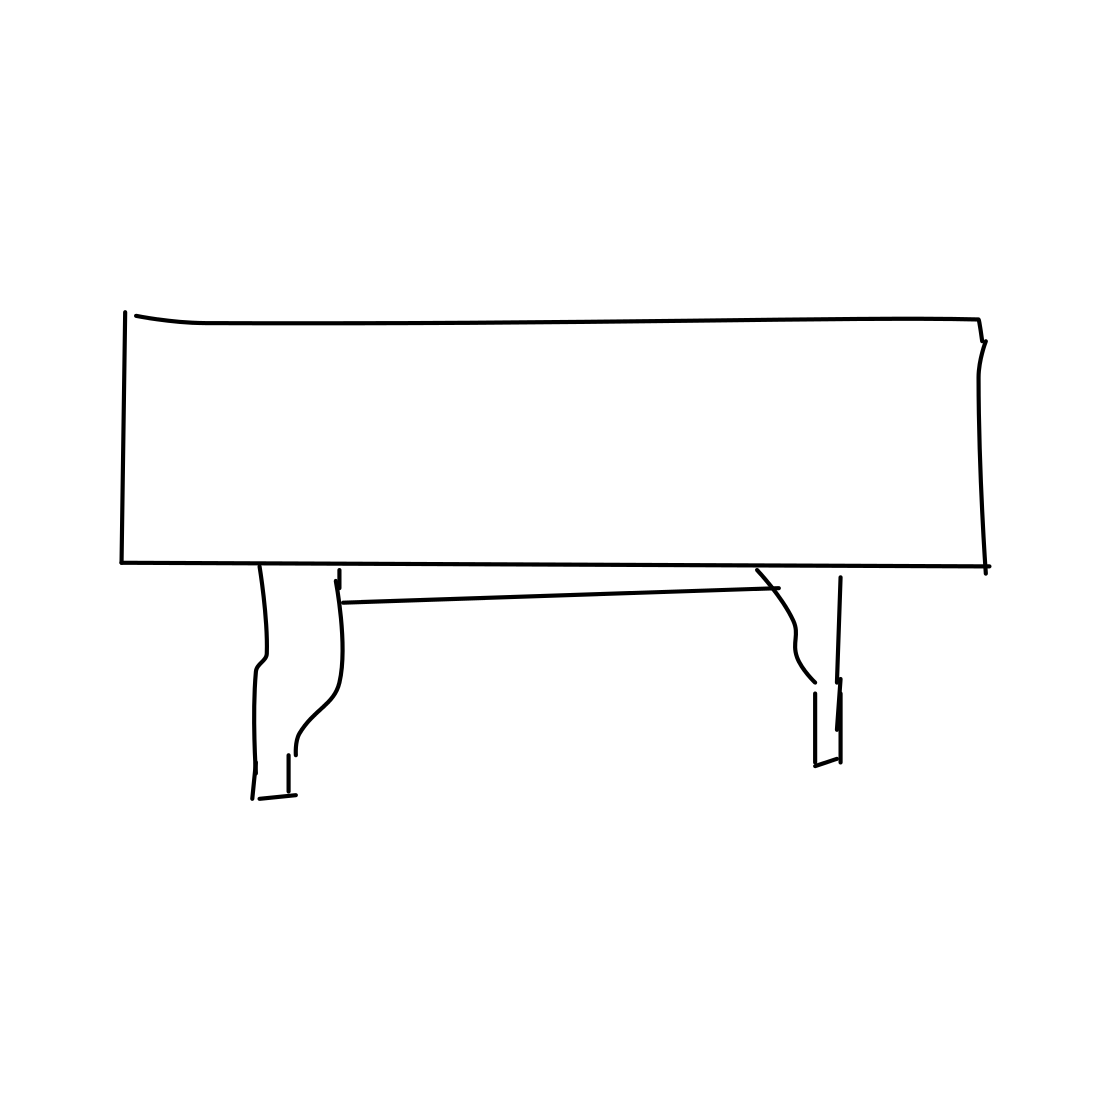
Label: bench